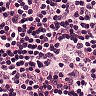
Metastatic tissue present: no